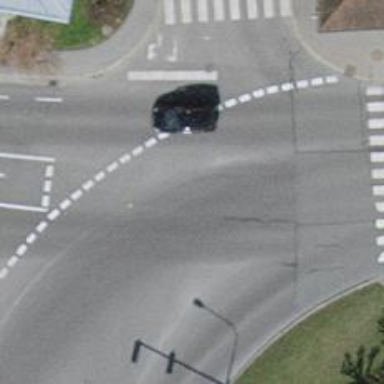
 featuring both sidewalks and advisory cycle lane."